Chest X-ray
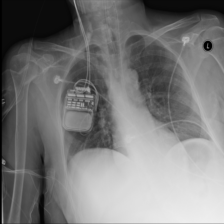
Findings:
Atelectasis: negative
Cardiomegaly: negative
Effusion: negative
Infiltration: negative
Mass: negative
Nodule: negative
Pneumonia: negative
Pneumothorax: negative
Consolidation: negative
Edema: negative
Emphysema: negative
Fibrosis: negative
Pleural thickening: negative
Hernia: negative